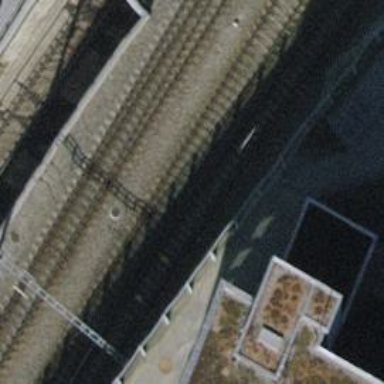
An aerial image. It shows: Single-track railway with electrified contact lines.